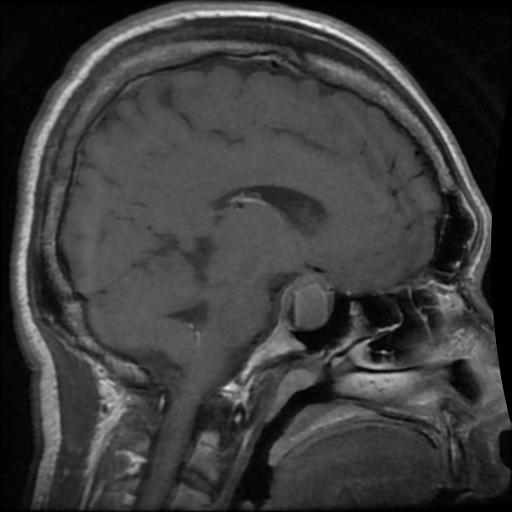
Label: pituitary